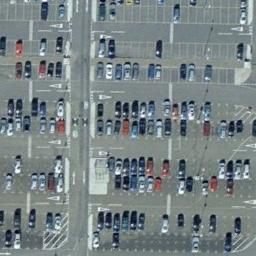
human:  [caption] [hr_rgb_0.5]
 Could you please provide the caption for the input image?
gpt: The parking lot is full of cars .

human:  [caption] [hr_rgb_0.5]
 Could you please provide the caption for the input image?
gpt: The parking lot has lots of parked cars of different colors .

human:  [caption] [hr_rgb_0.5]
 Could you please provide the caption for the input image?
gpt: About a third of the parking spaces in the parking lot are occupied .

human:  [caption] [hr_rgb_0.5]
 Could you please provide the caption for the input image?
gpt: Many cars are in the parking lot .

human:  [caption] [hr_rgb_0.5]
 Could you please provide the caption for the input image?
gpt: There are many cars and many empty space on the parking lot .